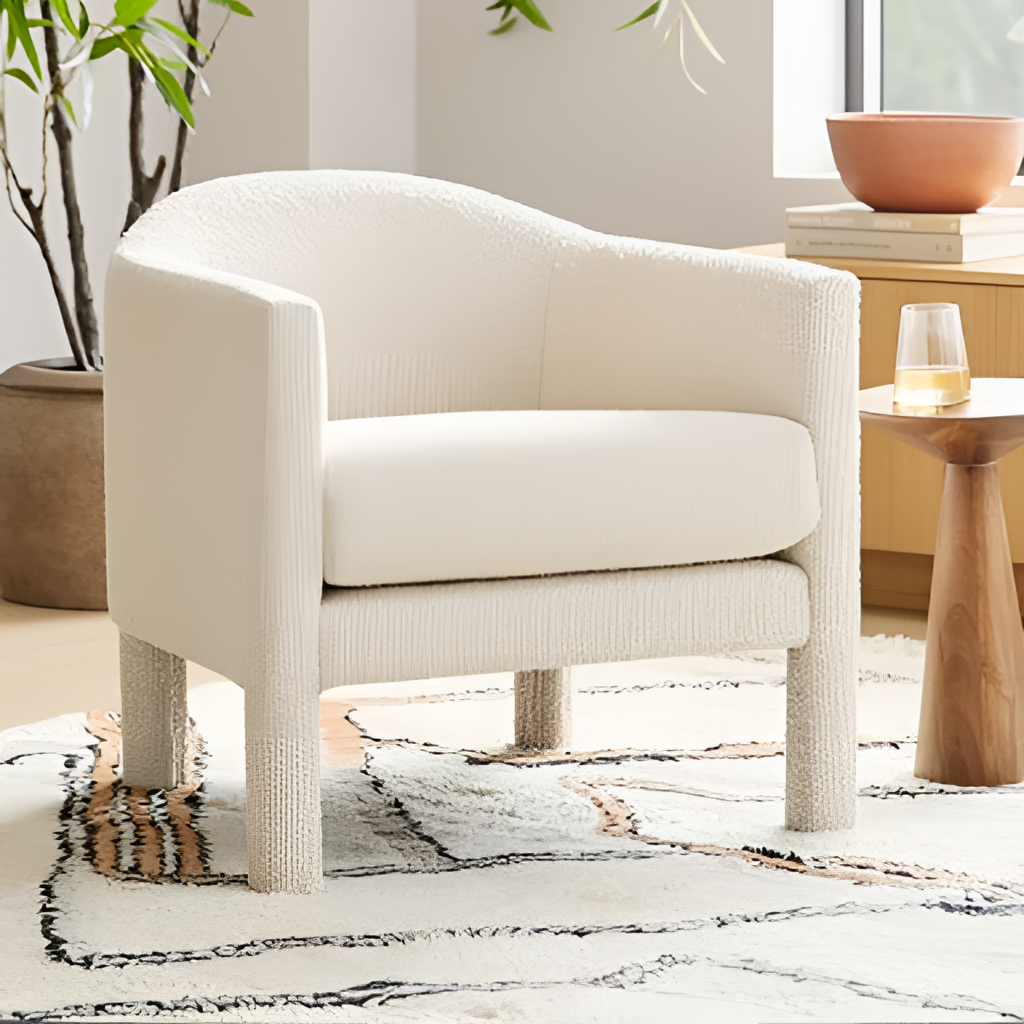
white fabric chair, living room, modern, paint wallpaper, with solid pattern, wood flooring, with plank pattern